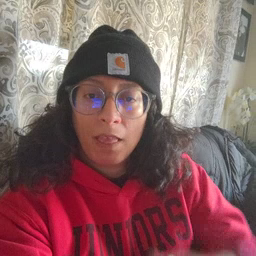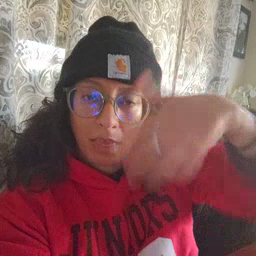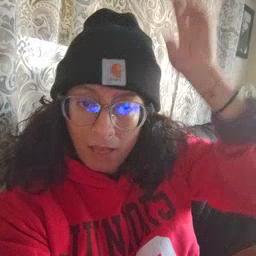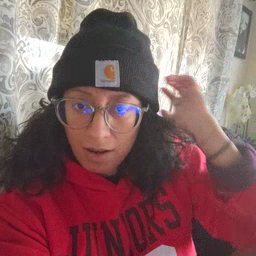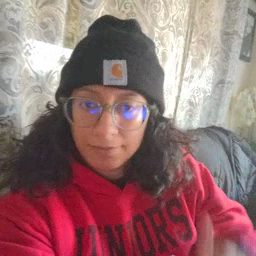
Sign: lion